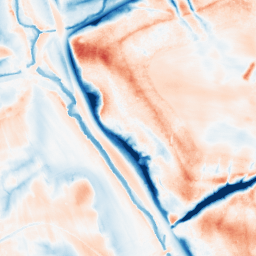
Category: classical
Decomposition family: gaussian_anisotropic
Decomposition parameters: sigma_x: 10
sigma_y: 10
Upsampling method: quintic
Upsampling parameters: scale: 2
Upsampling scale: 2